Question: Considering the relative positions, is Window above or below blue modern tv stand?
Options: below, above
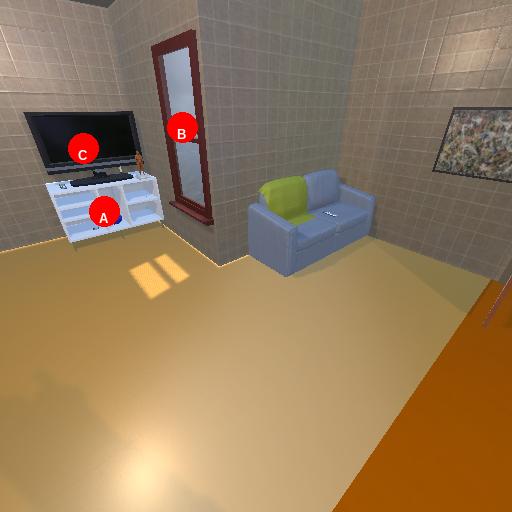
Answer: below